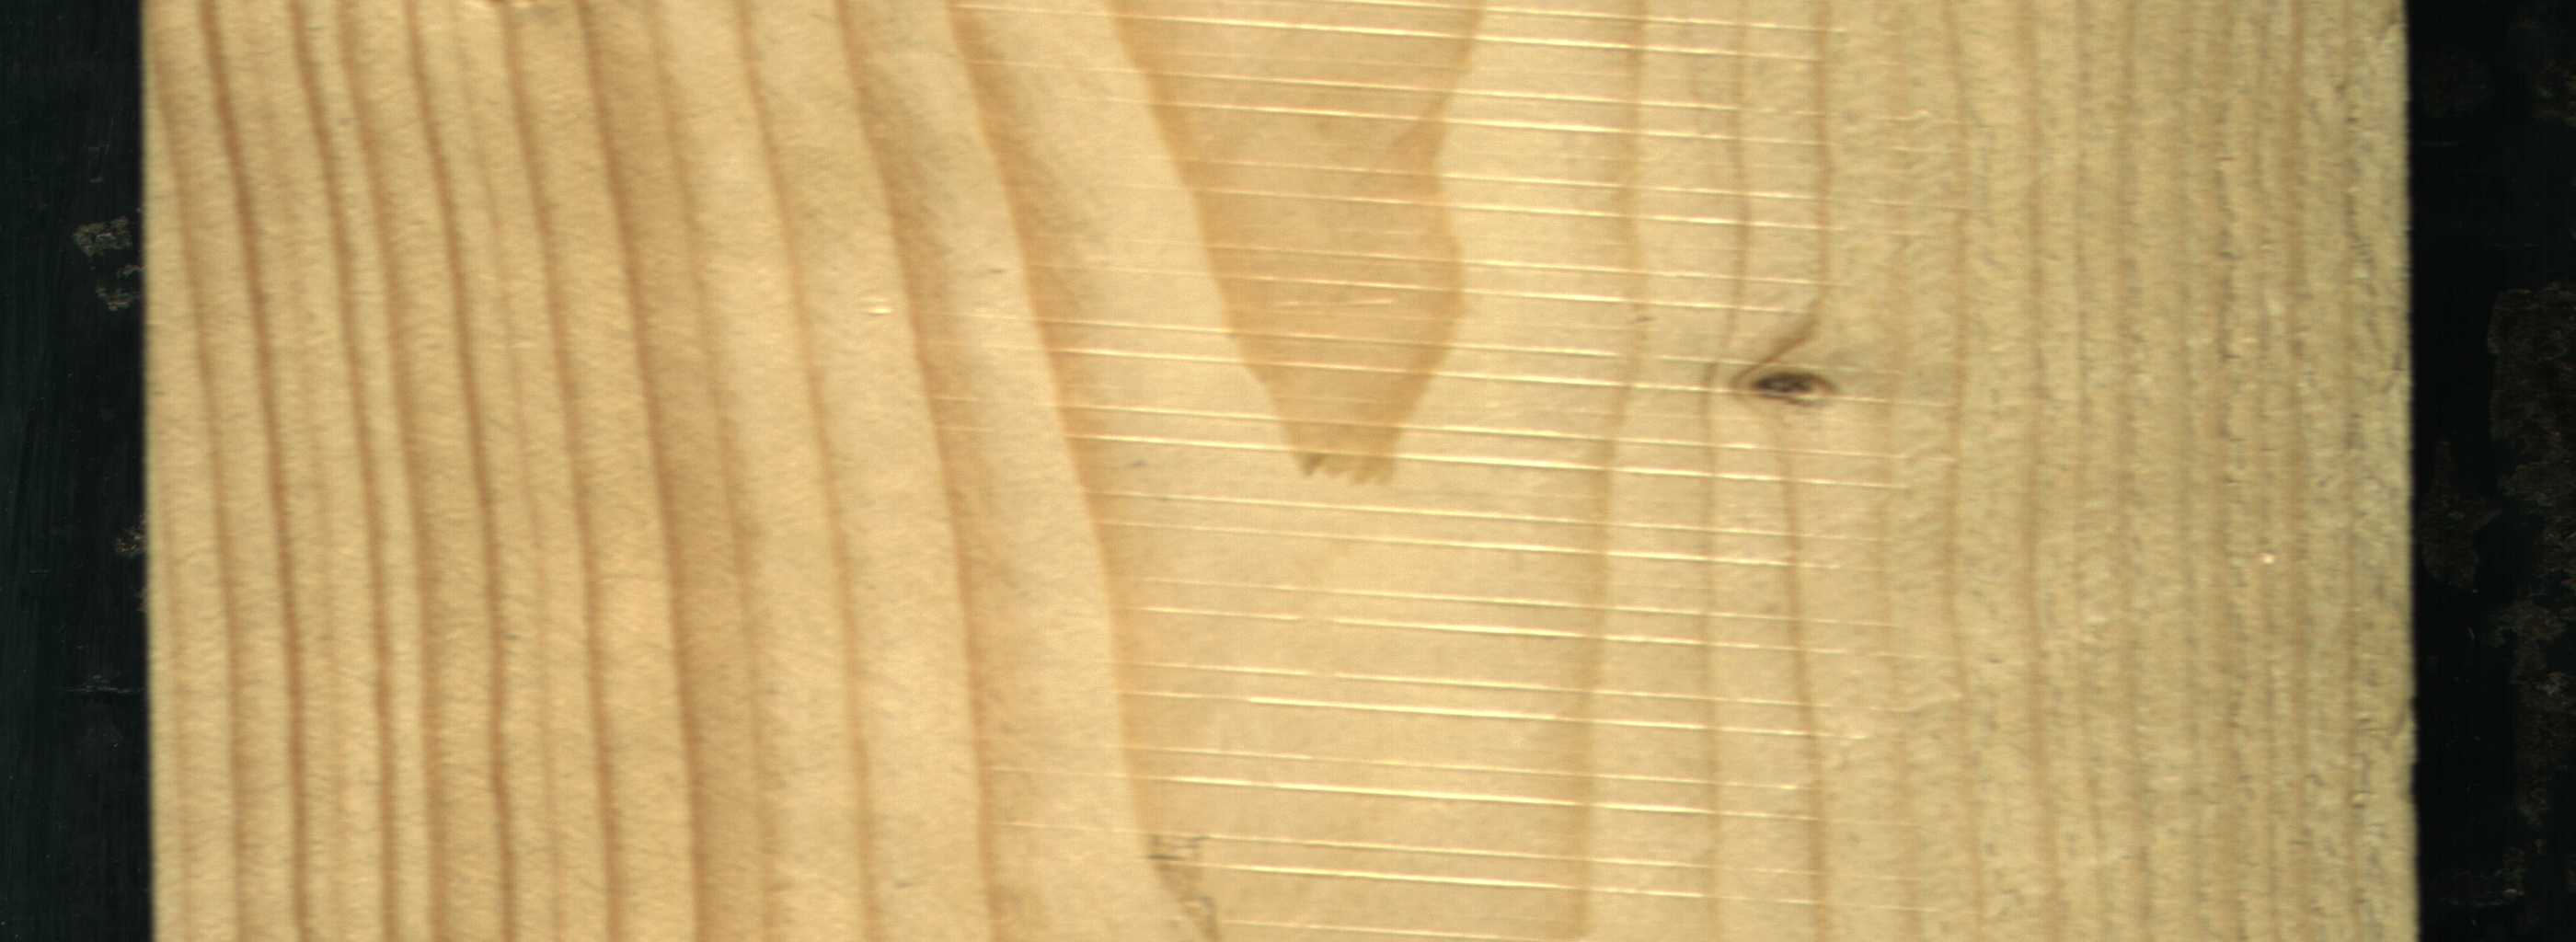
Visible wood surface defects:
Live_Knot